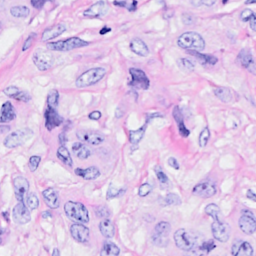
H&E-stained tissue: Breast